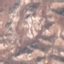
Label: HerbaceousVegetation